Question: I have been working on this one table but the text of one cell refuses to wrap inside it and I can't figure why.
This is the code:
'''
\setlength{rrayrulewidth}{0.5mm}
\setlength{ abcolsep}{16pt}
enewcommand{rraystretch}{1.5}
egin{table}[H]
egin{tabular}{|p{0.35\linewidth}|p{0.6\linewidth}|}
\hline
\multicolumn{1}{|c|}{ extbf{Control Variable}} & extbf{Use}
\ \hline
Number of COVID-19 cases & \ \cline{1-1}
Number of COVID-19 related deaths & \multirow{-2}{*}{Used as proxies for the level of contagion each country was experiencing.}
\ \hline
Overall Government Response Index & Records how response of governments has varied over all indicators in the database, becoming stronger or weaker over course of the outbreak.
\ \hline
Stringency Index & Records strictness of 'lockdown style' policies that restrict behavior
\
\hline
Economic Index & Records measures such as income support and debt relief \
\hline
GDP per capita (current USD) & \cellcolor Used as a proxy for development. \
\hline
Literacy rate, adult total (percentage of people ages 15 and above) & Percentage of people age 15+ who can read and write with understanding a short simple statement about their everyday life.
\
\hline
Physicians (per 1000 people) & \ \cline{1-1}
Hospital beds (per 1000 people) &
\ \cline{1-1}
Nurses and midwives (per 1000 people) & \multirow{-3}{*}{Used as proxies for the strength of the health system.} \
\hline
Critical Fatality Rate & The Critical Fatality Rate (CFR) is the ratio between the total number of cases and the total number of deaths from a determined illness, which in this case is COVID-19. This is a measure of the pandemic's impact. \
\hline
\end{tabular}
\caption{Table detailing all control variables and the purpose for including them}
\label{table:1}
\end{table}
'''
This is the result:

The line I couldn't wrap is:
'''
\multirow{-2}{*}{Used as proxies for the level of contagion each country was experiencing.}
'''
How can I fix it?
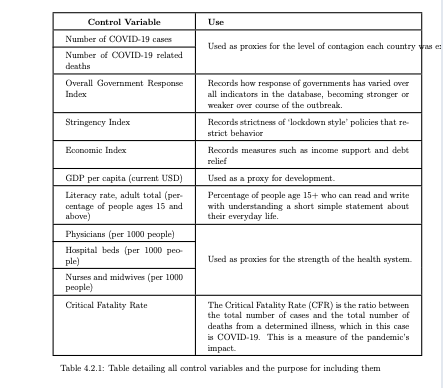
Answer: The 'tabularray' package makes merging cells a piece of cake:
'''
\documentclass{article}
\usepackage{tabularray}
\begin{document}
\begin{table}[htbp]
\begin{tblr}{
colspec={|X[valign=h]|X[valign=m]|},
row{1}={font=\bfseries},
cell{1}{1}={halign=c}
}
\hline
Control Variable & Use
\\ \hline
Number of COVID-19 cases & \SetCell[r=2]{} Used as proxies for the level of contagion each country was experiencing. \\ \cline{1-1}
Number of COVID-19 related deaths &
\\ \hline
Overall Government Response Index & Records how response of governments has varied over all indicators in the database, becoming stronger or weaker over course of the outbreak.
\\ \hline
Stringency Index & Records strictness of 'lockdown style' policies that restrict behavior
\\
\hline
Economic Index & Records measures such as income support and debt relief \\
\hline
GDP per capita (current USD) & Used as a proxy for development. \\
\hline
Literacy rate, adult total (percentage of people ages 15 and above) & Percentage of people age 15+ who can read and write with understanding a short simple statement about their everyday life.
\\
\hline
Physicians (per 1000 people) & \SetCell[r=3]{} Used as proxies for the strength of the health system. \\ \cline{1-1}
Hospital beds (per 1000 people) &
\\ \cline{1-1}
Nurses and midwives (per 1000 people) & \\
\hline
Critical Fatality Rate & The Critical Fatality Rate (CFR) is the ratio between the total number of cases and the total number of deaths from a determined illness, which in this case is COVID-19. This is a measure of the pandemic's impact. \\
\hline
\end{tblr}
\caption{Table detailing all control variables and the purpose for including them}
\label{table:1}
\end{table}
\end{document}
'''
<URL>